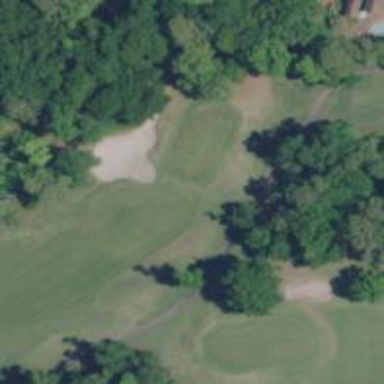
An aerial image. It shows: View of golf hole.